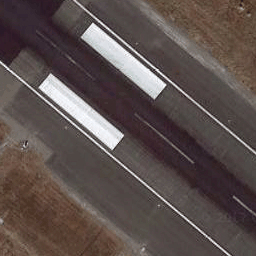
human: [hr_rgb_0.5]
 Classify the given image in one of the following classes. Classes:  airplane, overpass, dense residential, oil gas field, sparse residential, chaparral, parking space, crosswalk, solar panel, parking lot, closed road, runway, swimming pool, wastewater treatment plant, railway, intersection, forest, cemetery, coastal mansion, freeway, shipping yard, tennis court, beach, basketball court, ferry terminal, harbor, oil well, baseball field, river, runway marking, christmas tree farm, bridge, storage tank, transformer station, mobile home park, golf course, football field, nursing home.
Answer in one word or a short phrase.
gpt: runway